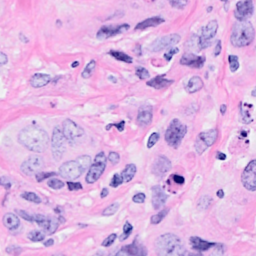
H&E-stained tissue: Breast